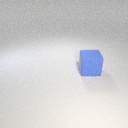
large blue rubber cube